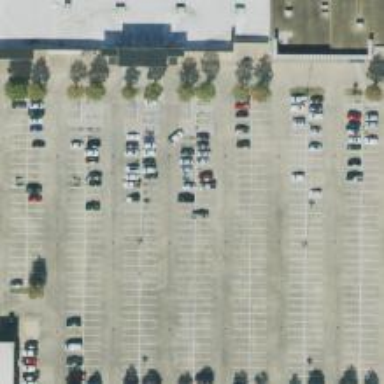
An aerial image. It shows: Parking space.